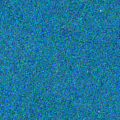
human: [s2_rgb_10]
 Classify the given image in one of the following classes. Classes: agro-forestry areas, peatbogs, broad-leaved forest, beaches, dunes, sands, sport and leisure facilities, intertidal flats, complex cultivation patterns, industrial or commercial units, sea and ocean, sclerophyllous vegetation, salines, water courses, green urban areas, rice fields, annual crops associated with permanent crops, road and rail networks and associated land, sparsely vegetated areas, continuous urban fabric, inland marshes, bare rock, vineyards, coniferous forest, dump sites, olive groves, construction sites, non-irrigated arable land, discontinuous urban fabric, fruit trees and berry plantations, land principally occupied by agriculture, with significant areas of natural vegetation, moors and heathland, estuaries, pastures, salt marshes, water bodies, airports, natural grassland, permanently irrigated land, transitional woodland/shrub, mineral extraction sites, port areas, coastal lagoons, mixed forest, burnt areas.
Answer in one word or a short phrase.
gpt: sea and ocean